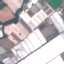
Label: Industrial